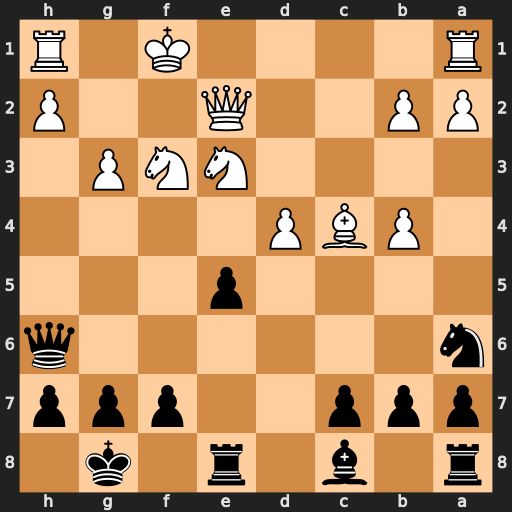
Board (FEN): r1b1r1k1/ppp2ppp/n6q/4p3/1PBP4/4NNP1/PP2Q2P/R4K1R
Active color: b
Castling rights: -
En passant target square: -
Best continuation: exd4 Bxf7+ Kxf7